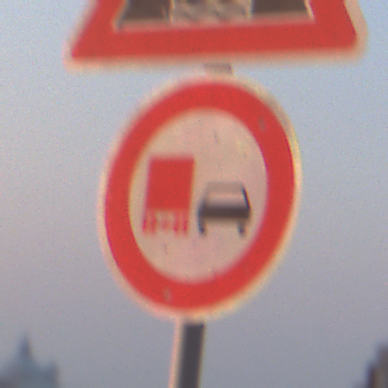
Verkehrszeichen: UeberholverbotKraftfahrzeuge
Zusatzzeichen oben: BeweglicheBruecke
Umgebung: Outdoor, Urban
Tageszeit: SunriseSunset
Wetter: Clear
Licht: Natural
Jahreszeit: NotSpecified
Kontrast: MediumContrast